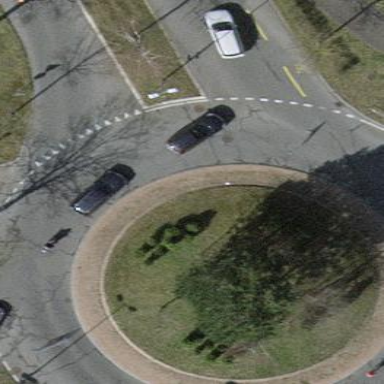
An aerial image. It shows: Secondary road made of asphalt leading to roundabout.